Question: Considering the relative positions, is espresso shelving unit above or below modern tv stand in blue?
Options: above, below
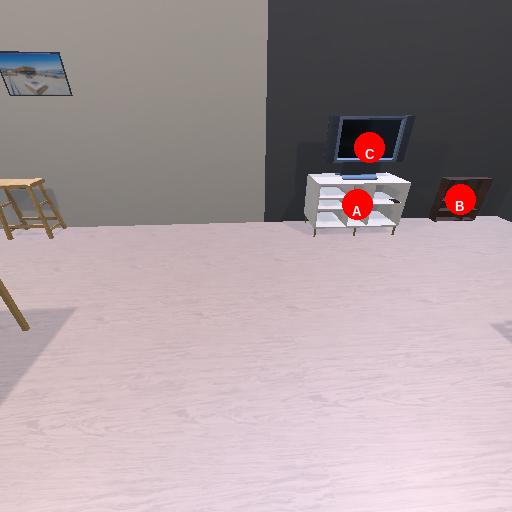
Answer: above